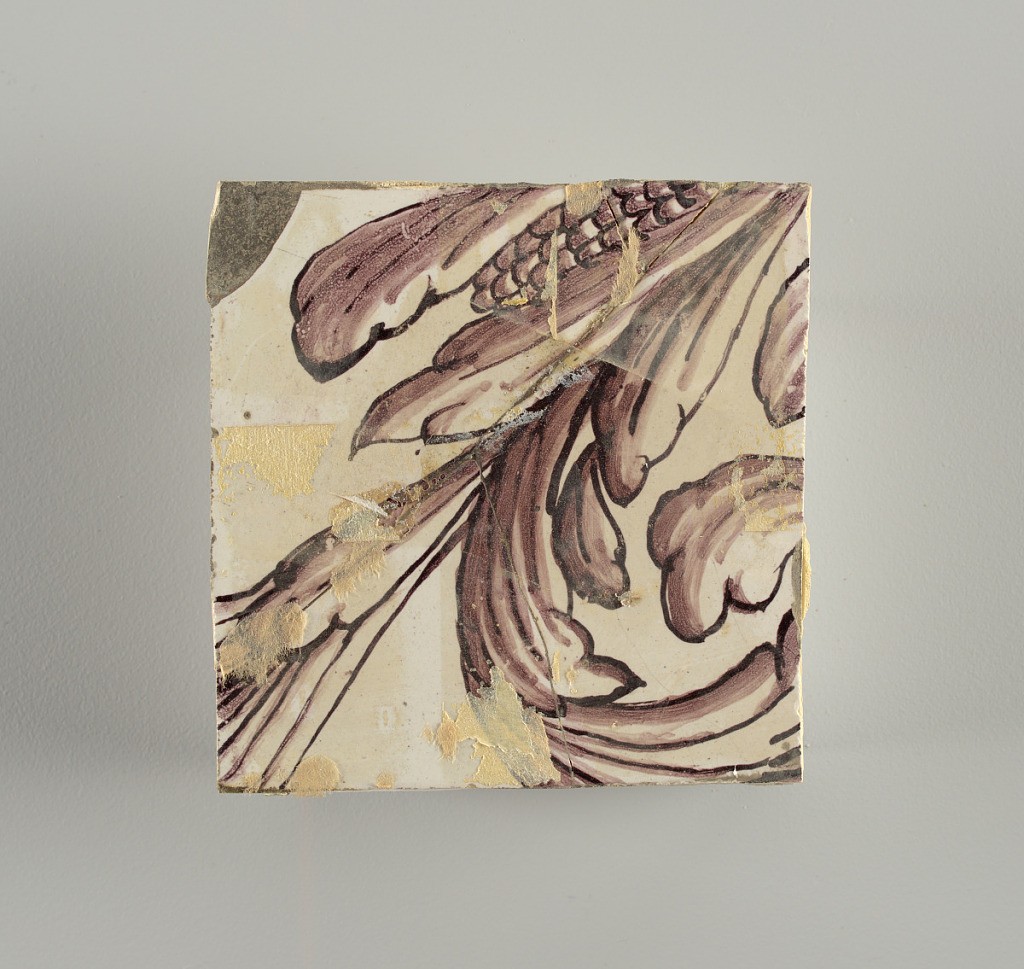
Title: Wall facing
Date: ca. 1725
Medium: tin-glazed earthenware, underglaze
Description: Two vertical rectangles, twenty-three tiles high.  A) Nine tiles wide at top; seven tiles wide at bottom.  B) Ten and one-half tiles wide.

Arabesque design of foliage.  A) with centered figure of Justice under a canopy.  B) with centered urn.